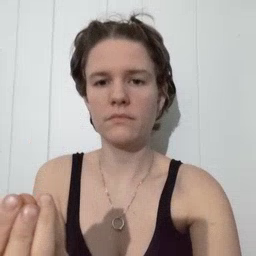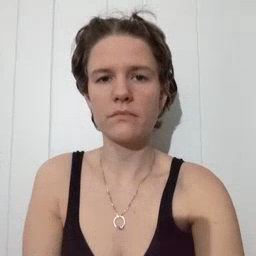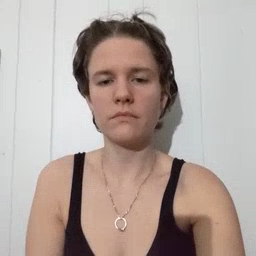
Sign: go